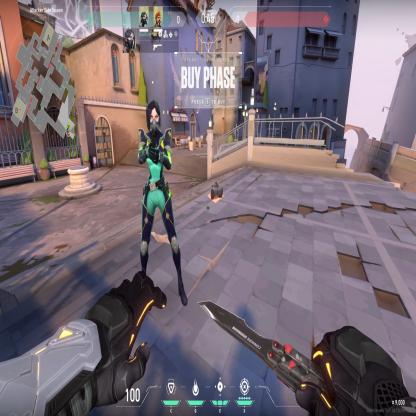
Label: dropped spike ; teammate